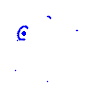
Particle: kaon